Question: I have following DB structure:

I wanted it in single column like:
'''
Param
-
-
AccountNo
AccountNo DueDate
'''
For this i written case when query:
'''
select
case when Param1 <>'' then 'Param1'+Param1
+case when Param2 <>'' then 'Param2'+Param2
+case when Param3 <>'' then 'Param3'+Param3
+case when Param4 <>'' then 'Param4'+Param4
+case when Param5 <>'' then 'Param5'+Param5
end
end
end
end
end
'param'
from IVR_PPMaster
'''
But this query is returning me all NULL values.
Please help me to obtain result.
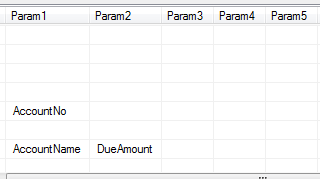
Answer: If you indent it some you get (I've kept the first only the first three params)
'''
select case when Param1 <>''
then 'Param1'+Param1 + case when Param2 <>''
then 'Param2'+Param2 +case when Param3 <>''
then 'Param3'+Param3
end
end
end
as 'param'
from IVR_PPMaster
'''
It's obvious that if 'Param1' is empty, this code will return NULL, since that is what 'case' returns if none of the conditions are met.
Basically this code will only return a string if none of the params are empty. You'll need non-nested cases to get the correct result
'''
select case when Param1 <>'' then 'Param1'+Param1
else '' -- this is needed because adding a null to a string yields null
end
+ case when Param2 <>'' then 'Param2'+Param2
else ''
end
+ case when Param3 <>'' then 'Param3'+Param3
else ''
end
as 'param'
from IVR_PPMaster
'''